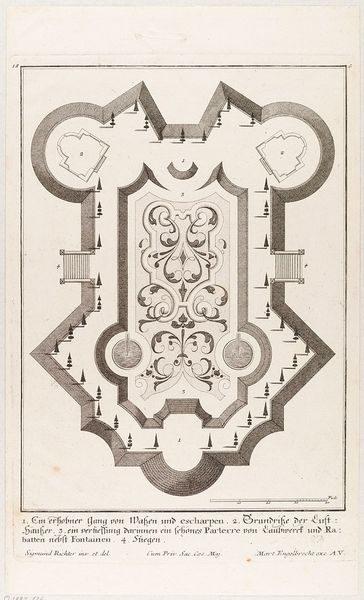
Titel: Gartenparterre
Künstler: Siegmund Richter
Standort: Hamburg
Institution: Museum für Kunst und Gewerbe Hamburg
Schlagwörter: baum, blumen, park, architektur, barock, strauch, garten, springbrunnen, grafik, graphik, ornamente, fotografie, photographie, festung, druckgraphik, druckgrafik, radierung, stich, entwurf, laubwerk, blattwerk, blumenbeet, plan, fontaine, ornamentik, kupferstich, grundriss, stadtplan, parks, bandelwerk, reproduktionen, archtitektur, barockzeit, barockzeitalter, druckerzeugnisse, bäume, sträucher, gebäudes, gärten, ornamentstich, vorlageblätter, gartenlabyrinth